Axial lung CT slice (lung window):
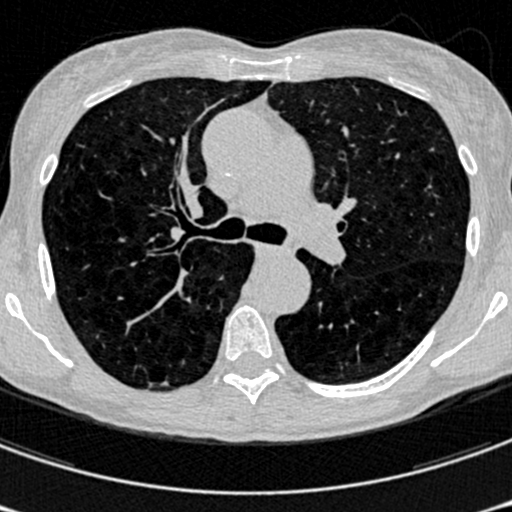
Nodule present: no